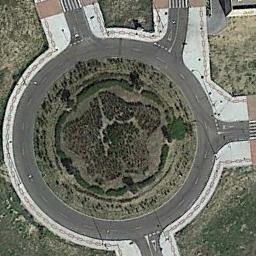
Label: roundabout